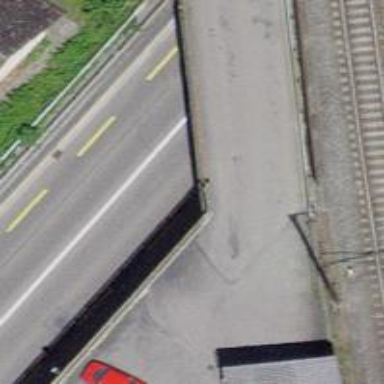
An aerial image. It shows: Primary highway passing through tunnel with asphalt surface. There is designated lane for cyclists on both sides of the road.